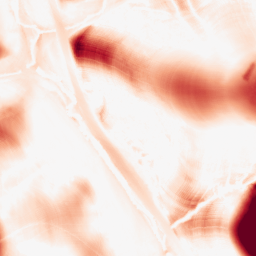
Category: morphological
Decomposition family: tophat
Decomposition parameters: size: 50
mode: white
Upsampling method: bspline
Upsampling parameters: scale: 2
Upsampling scale: 2